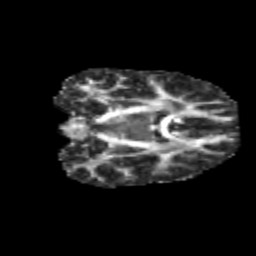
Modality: FA
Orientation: coronal
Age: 12
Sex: female
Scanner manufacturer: siemens
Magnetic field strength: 3 T
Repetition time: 3.8 s
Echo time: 0.07 s